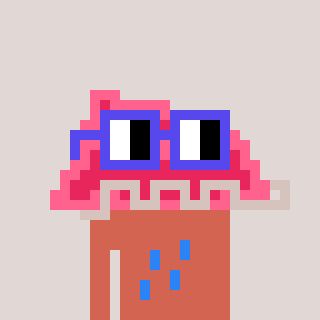
a pixel art character with square blue glasses, a retainer-shaped head and a peachy-colored body on a warm background